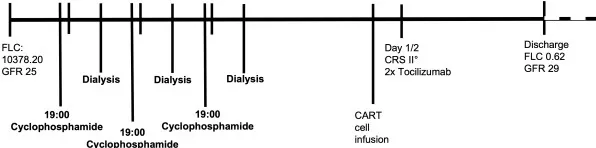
Timeline.
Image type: chart (chart)